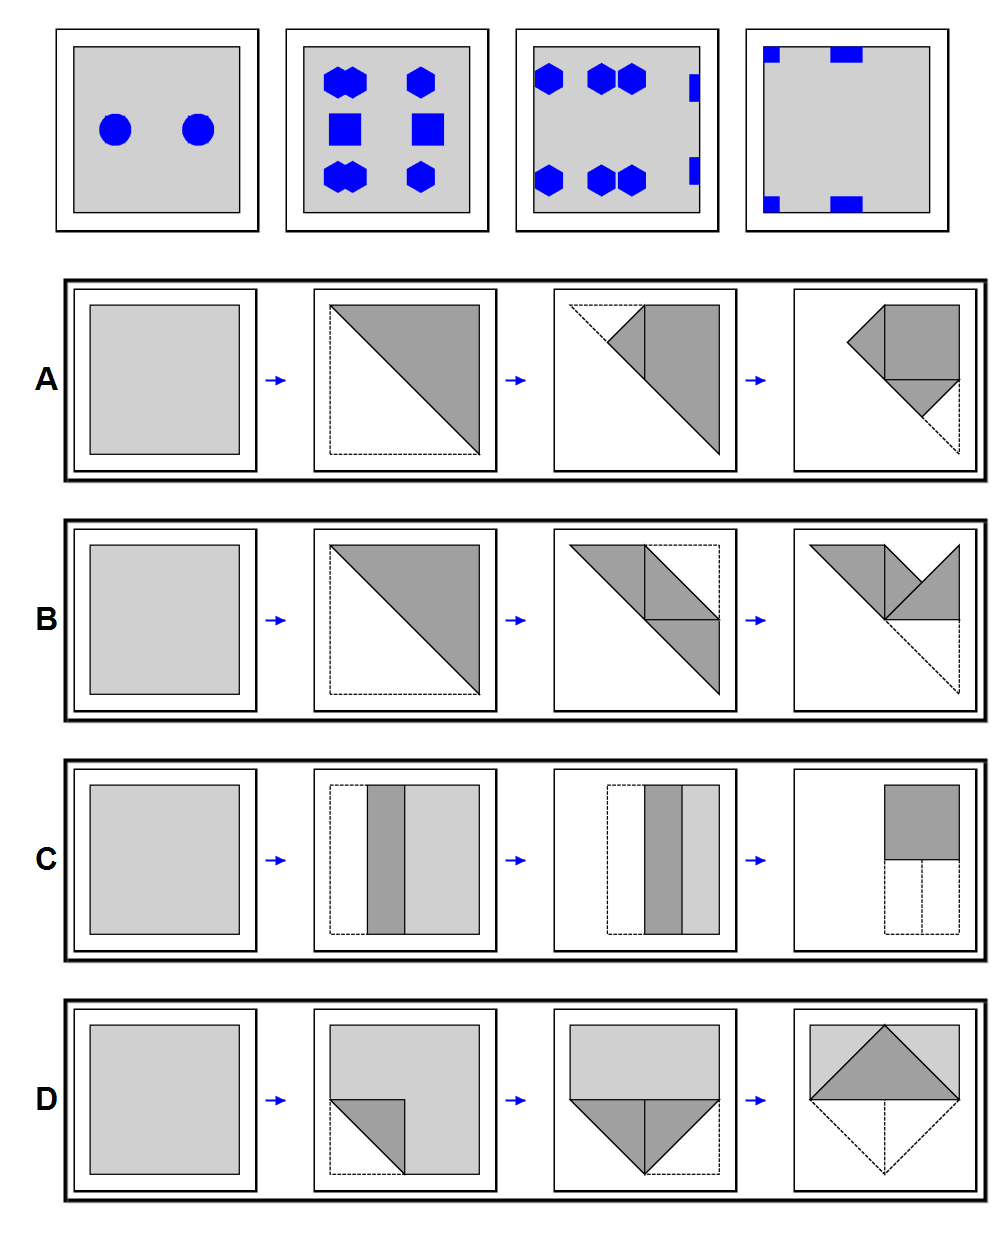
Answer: C